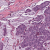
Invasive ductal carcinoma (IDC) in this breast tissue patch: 1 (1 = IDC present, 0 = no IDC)